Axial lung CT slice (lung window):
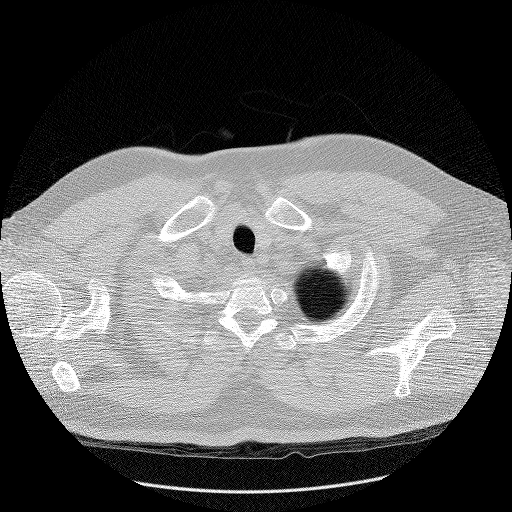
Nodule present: no